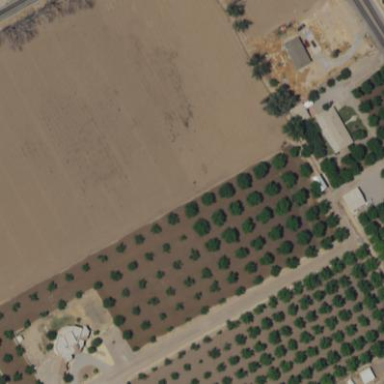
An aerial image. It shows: Orchard.